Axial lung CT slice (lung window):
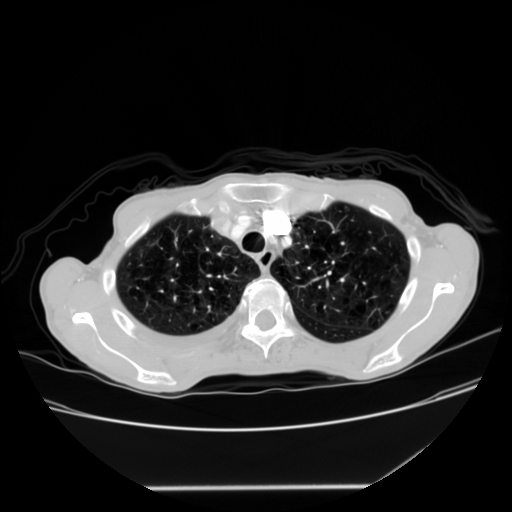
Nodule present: no